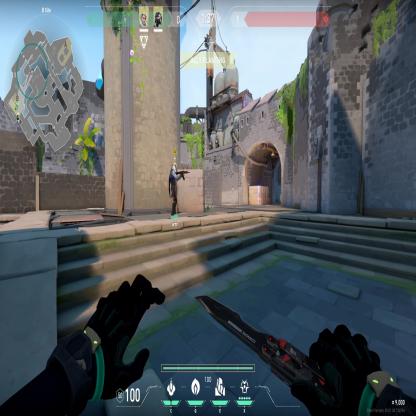
Label: teammate